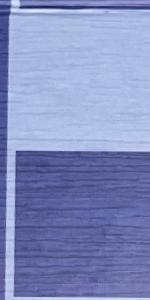
Label: Empty